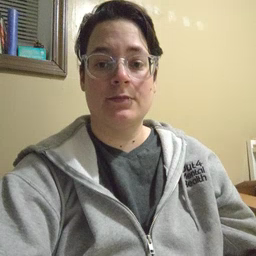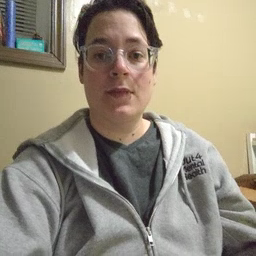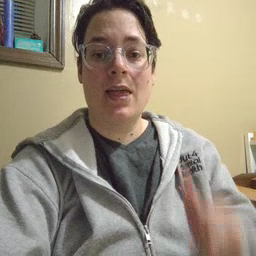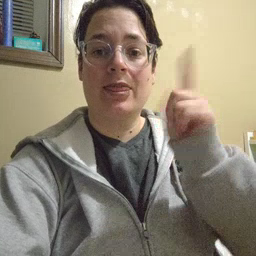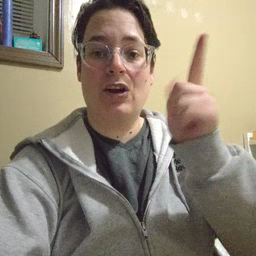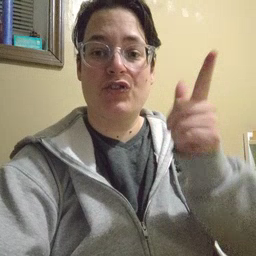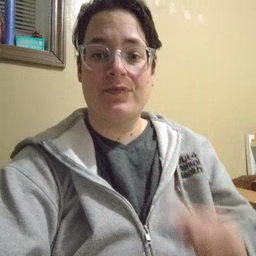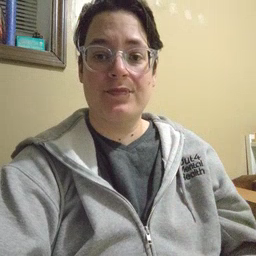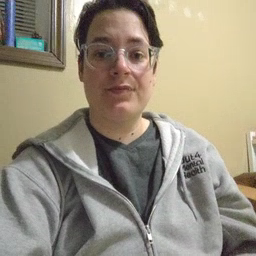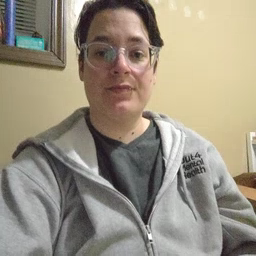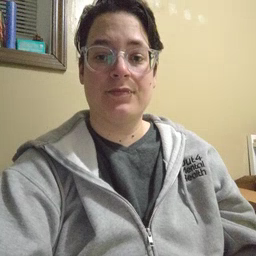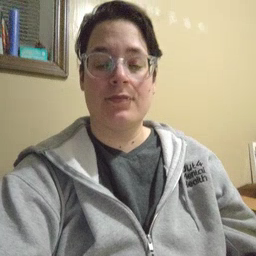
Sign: later